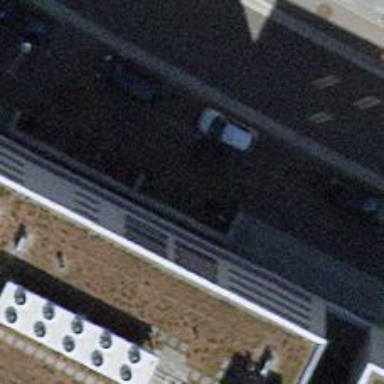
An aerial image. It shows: Bicycle parking area with floor facility.